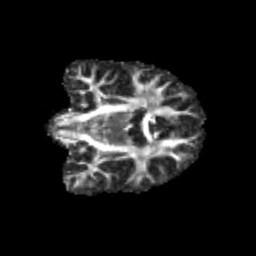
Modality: FA
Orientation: coronal
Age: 13
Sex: male
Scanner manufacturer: siemens
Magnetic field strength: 3 T
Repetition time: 3.8 s
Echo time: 0.07 s